Question: The return value from a call to 'console.log()' does not allow 'toString', though the '__exposedProps__' indicates that it should be allowed.

Just wanted to add that I'm only looking to make it non-toxic, so thanks for the <URL>!
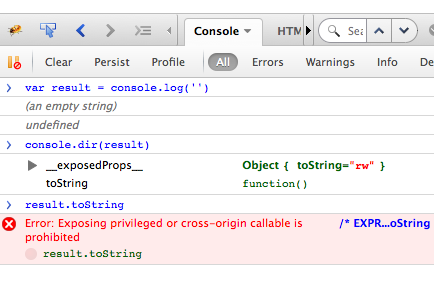
Answer: This is an <URL> are not supposed to have a return value.
When you try out your code in other devtools, you'll see that they return 'undefined'.
The 'toString()' function is actually part of Firebug's internal code and Firefox security mechanisms forbid websites and the command line access to it.
'console.dir()' still lists that function, because it is running within privileged scope.
The object 'console.dir()' outputs on the result of Console API functions was implemented in <URL>.
<URL> was created to fix Firebug's behavior.